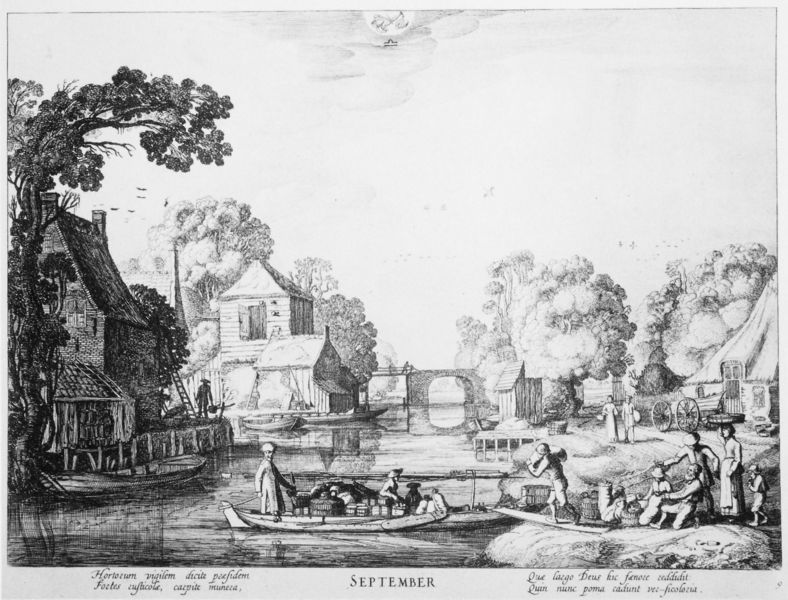
Titel: Die zwölf Monate mit Sternzeichen
Künstler: Jan van de Velde
Schlagwörter: baum, fluss, menschen, haus, bach, häuser, brücke, karren, dorf, korb, druck, radierung, reise, september, fähre, holzhaus, waren, floß